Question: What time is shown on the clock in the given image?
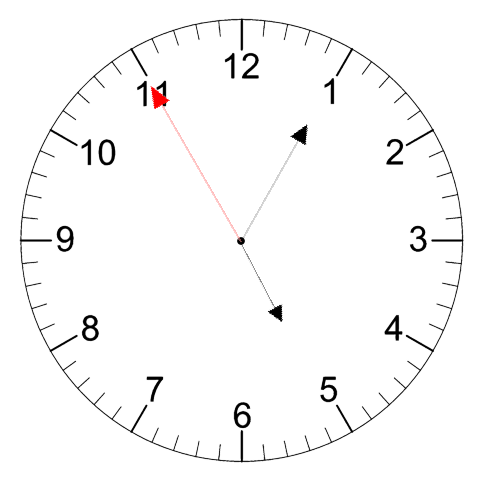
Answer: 05:04:55